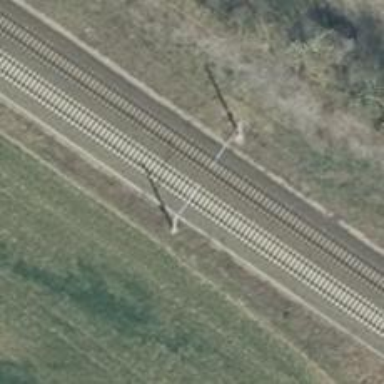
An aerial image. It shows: Railway milestone with catenary mast.